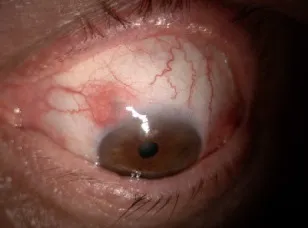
Four months after the initial presentation. Episcleral nodule at 11 and 3 o'clock positions (A, B).
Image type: medical_photograph (other_medical_photograph)